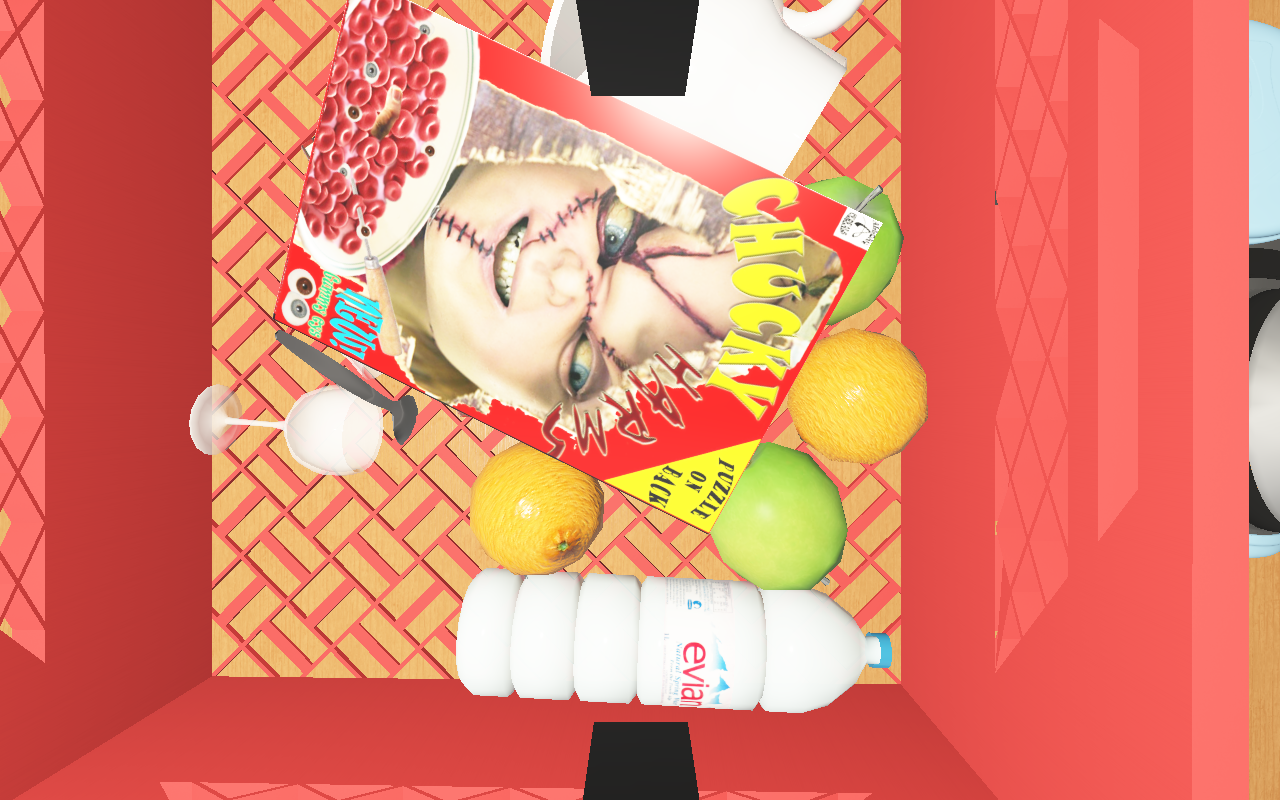
Objects in the scene:
water bottle
apple
apple
orange
orange
spoon
jam jar
cereal box